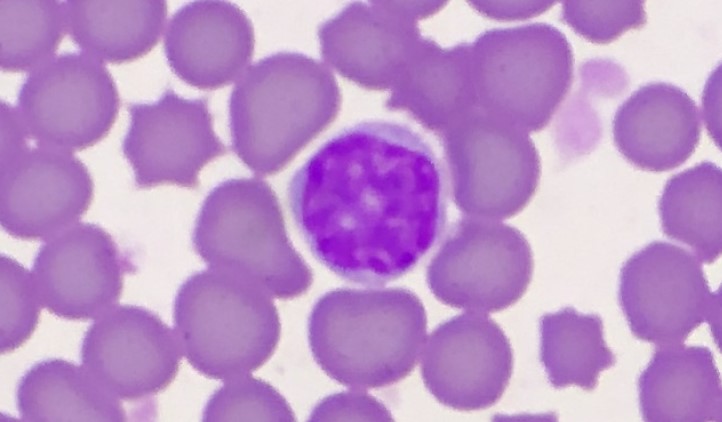
White blood cell type: Lymphocyte